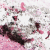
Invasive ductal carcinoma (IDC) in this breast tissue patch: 0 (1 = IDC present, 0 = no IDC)